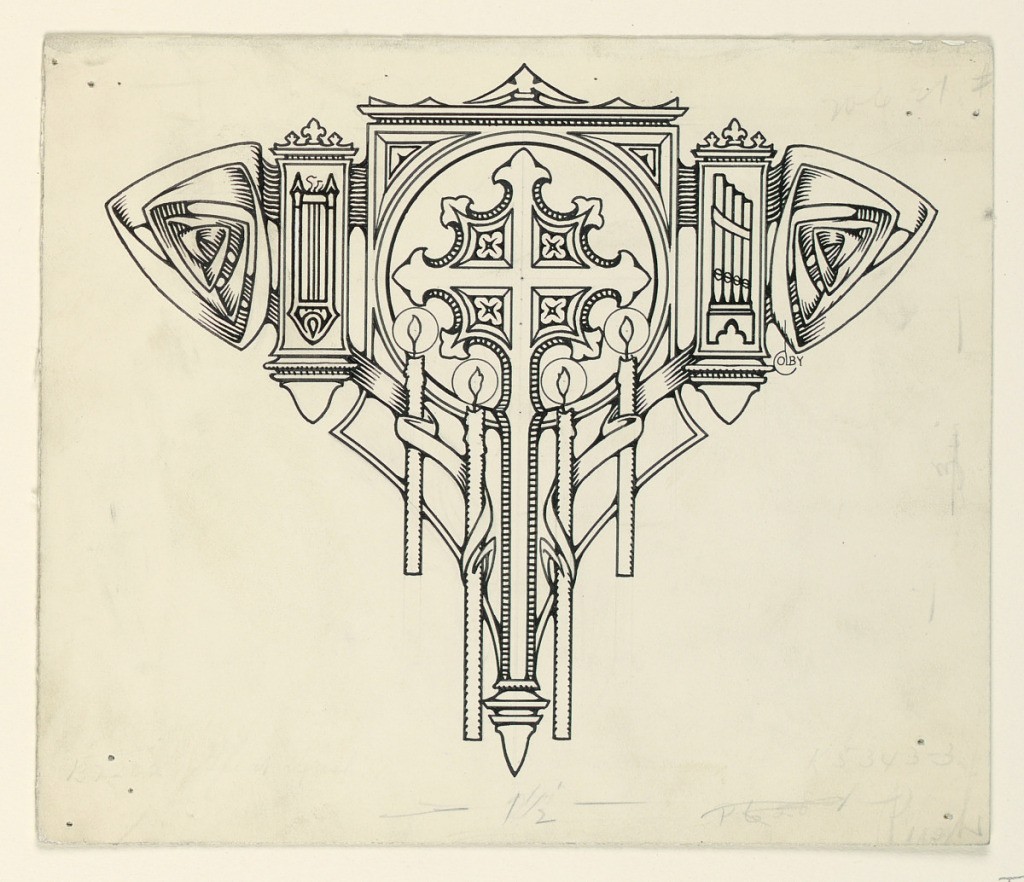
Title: Tailpiece
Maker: Homer Wayland Colby, American, 1874–1950
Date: ca. 1910
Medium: Pen and ink on illustration board
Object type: Drawing
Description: A symmetrical design composed of a large central cross flanked by pairs of lighted candles, and interlacing bands.